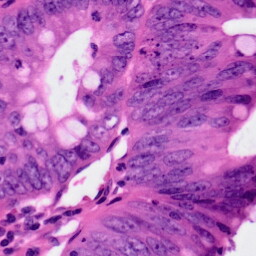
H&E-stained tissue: Colon